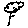
Label: flower